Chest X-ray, AP view. Patient: 33 years old, sex M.
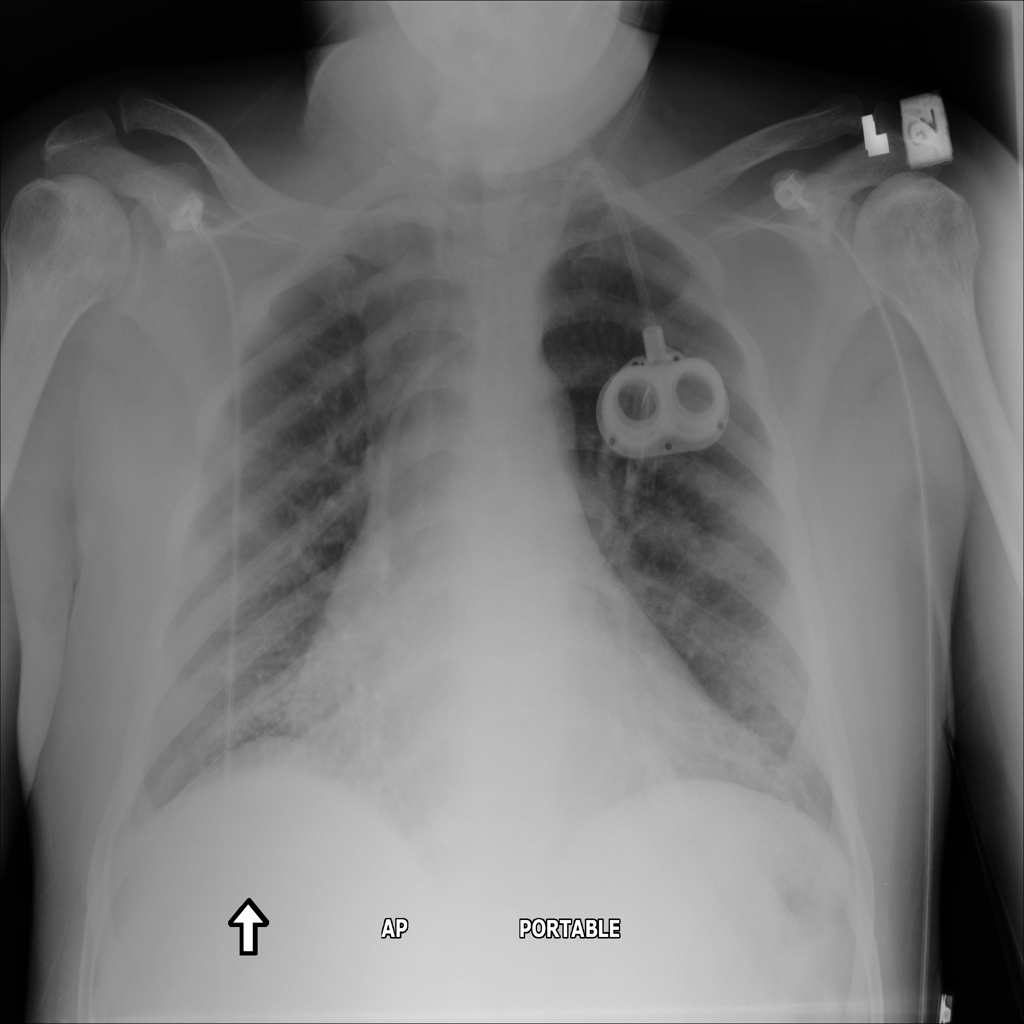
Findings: Atelectasis